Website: bh-photo
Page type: billing-address
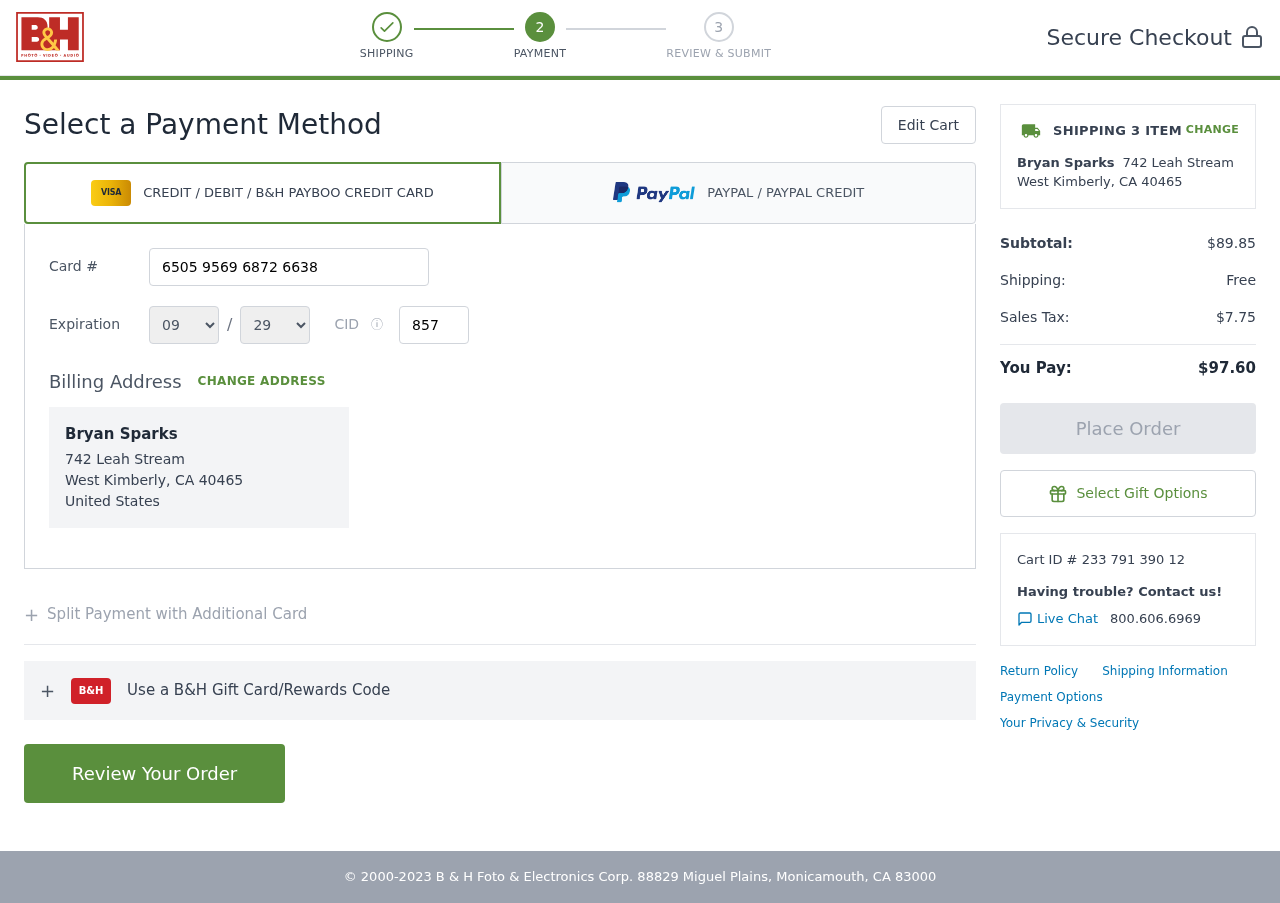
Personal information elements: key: PII_CARD_CVV
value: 857
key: PII_CARD_EXPIRY_MONTH
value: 09
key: PII_CARD_EXPIRY_YEAR
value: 29
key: PII_CARD_NUMBER
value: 6505 9569 6872 6638
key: PII_CITY_STATE_ZIP
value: West Kimberly, CA 40465
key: PII_COUNTRY
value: United States
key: PII_FULLNAME
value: Bryan Sparks
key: PII_STREET
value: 742 Leah Stream
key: PII_FULLNAME2
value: Bryan Sparks
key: PII_CITY
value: West Kimberly
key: PII_STATE_ABBR
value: CA
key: PII_POSTCODE
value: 40465
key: PII_POSTCODE_FULL
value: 40465
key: PII_CITY_STATE
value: West Kimberly, CA
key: PII_POSTCODE_NUMERIC
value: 40465
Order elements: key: ORDER_NUM_ITEMS
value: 3
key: ORDER_SUBTOTAL
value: $89.85
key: ORDER_SHIPPING_COST
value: Free
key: ORDER_TAX
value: $7.75
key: ORDER_TOTAL
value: $97.60
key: ORDER_ID
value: Cart ID # 233 791 390 12